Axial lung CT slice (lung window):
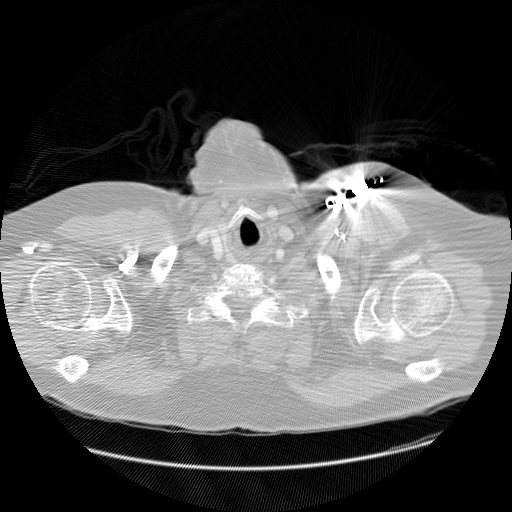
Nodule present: no